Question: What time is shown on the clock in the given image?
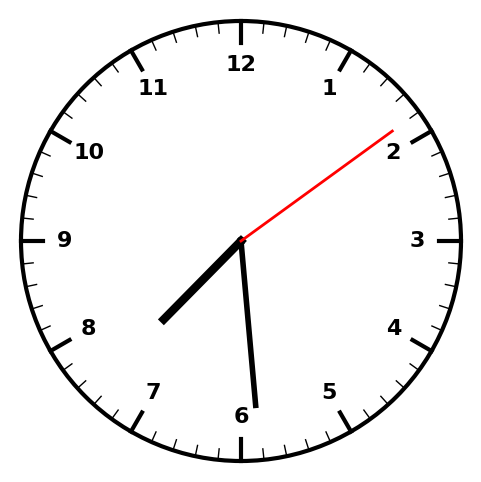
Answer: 07:29:09